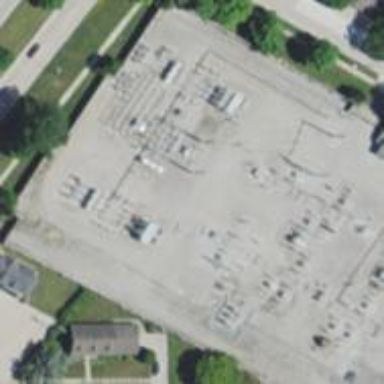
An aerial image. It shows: Switch for power supply.